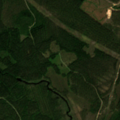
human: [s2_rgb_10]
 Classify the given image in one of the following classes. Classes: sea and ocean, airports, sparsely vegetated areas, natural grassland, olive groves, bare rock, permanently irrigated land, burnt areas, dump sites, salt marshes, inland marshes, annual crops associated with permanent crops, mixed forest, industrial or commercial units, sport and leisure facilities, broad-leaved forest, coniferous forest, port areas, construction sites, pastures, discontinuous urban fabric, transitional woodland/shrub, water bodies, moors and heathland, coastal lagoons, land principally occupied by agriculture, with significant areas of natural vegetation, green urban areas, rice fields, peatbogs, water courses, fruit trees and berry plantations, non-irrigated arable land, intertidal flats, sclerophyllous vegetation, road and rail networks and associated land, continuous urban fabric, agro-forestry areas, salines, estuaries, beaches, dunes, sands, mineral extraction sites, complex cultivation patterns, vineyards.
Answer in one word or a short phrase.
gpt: coniferous forest, transitional woodland/shrub